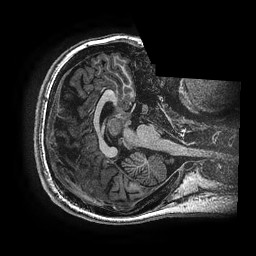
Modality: T1w
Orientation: axial
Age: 15
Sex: female
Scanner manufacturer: ge
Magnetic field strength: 3 T
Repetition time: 0.00766 s
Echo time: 0.003476 s